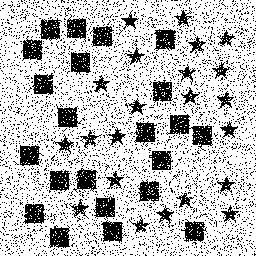
Squares: 22
Triangles: 0
Stars: 22
Total shapes: 44